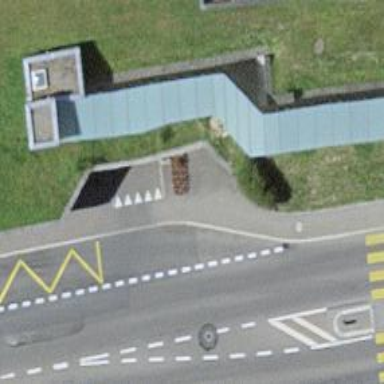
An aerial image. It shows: Parking entrance.